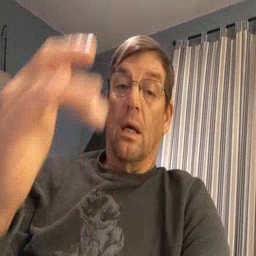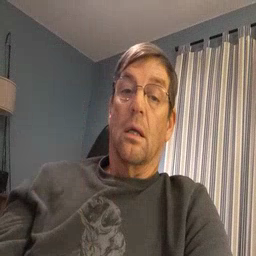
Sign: why